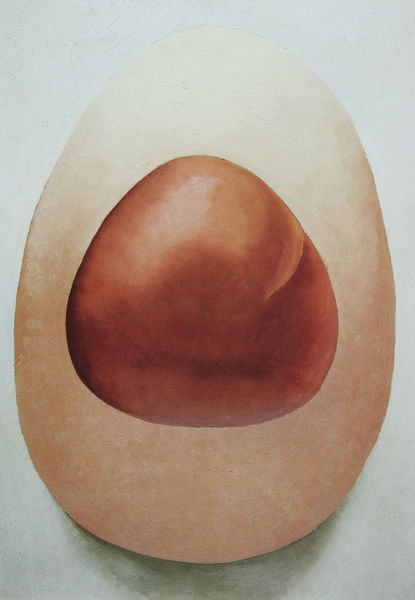
Titel: Red and Pink Rocks
Künstler: Georgia O'Keeffe
Institution: Privatsammlung
Schlagwörter: blau, gemälde, schatten, weiß, dreieck, ocker, braun, brust, grau, licht, nase, orange, rot, beige, malerei, schale, stein, drei, rosa, oval, rund, frucht, stillleben, vase, abstrakt, modern, amerika, falte, nah, glanz, brot, tiefe, glatt, o keiffe, foto, fotografie, durchblick, übergang, form, plastisch, loch, kupfer, punkt, schein, kastanie, herz, objekt, dotter, eigelb, gerundet, installation, teelicht, riss, kerbe, eiform, durchsicht, oragnge, o'eeffe, georgia, georgia o'eefe, magritte, eie, georgia o`keefe